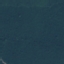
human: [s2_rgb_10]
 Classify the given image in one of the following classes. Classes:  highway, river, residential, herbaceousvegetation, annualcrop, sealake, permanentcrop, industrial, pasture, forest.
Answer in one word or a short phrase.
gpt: Forest